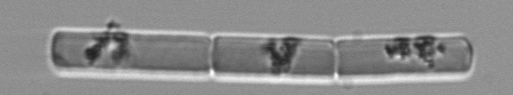
Label: Guinardia_delicatula